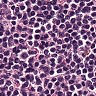
Metastatic tissue present: no